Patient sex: F
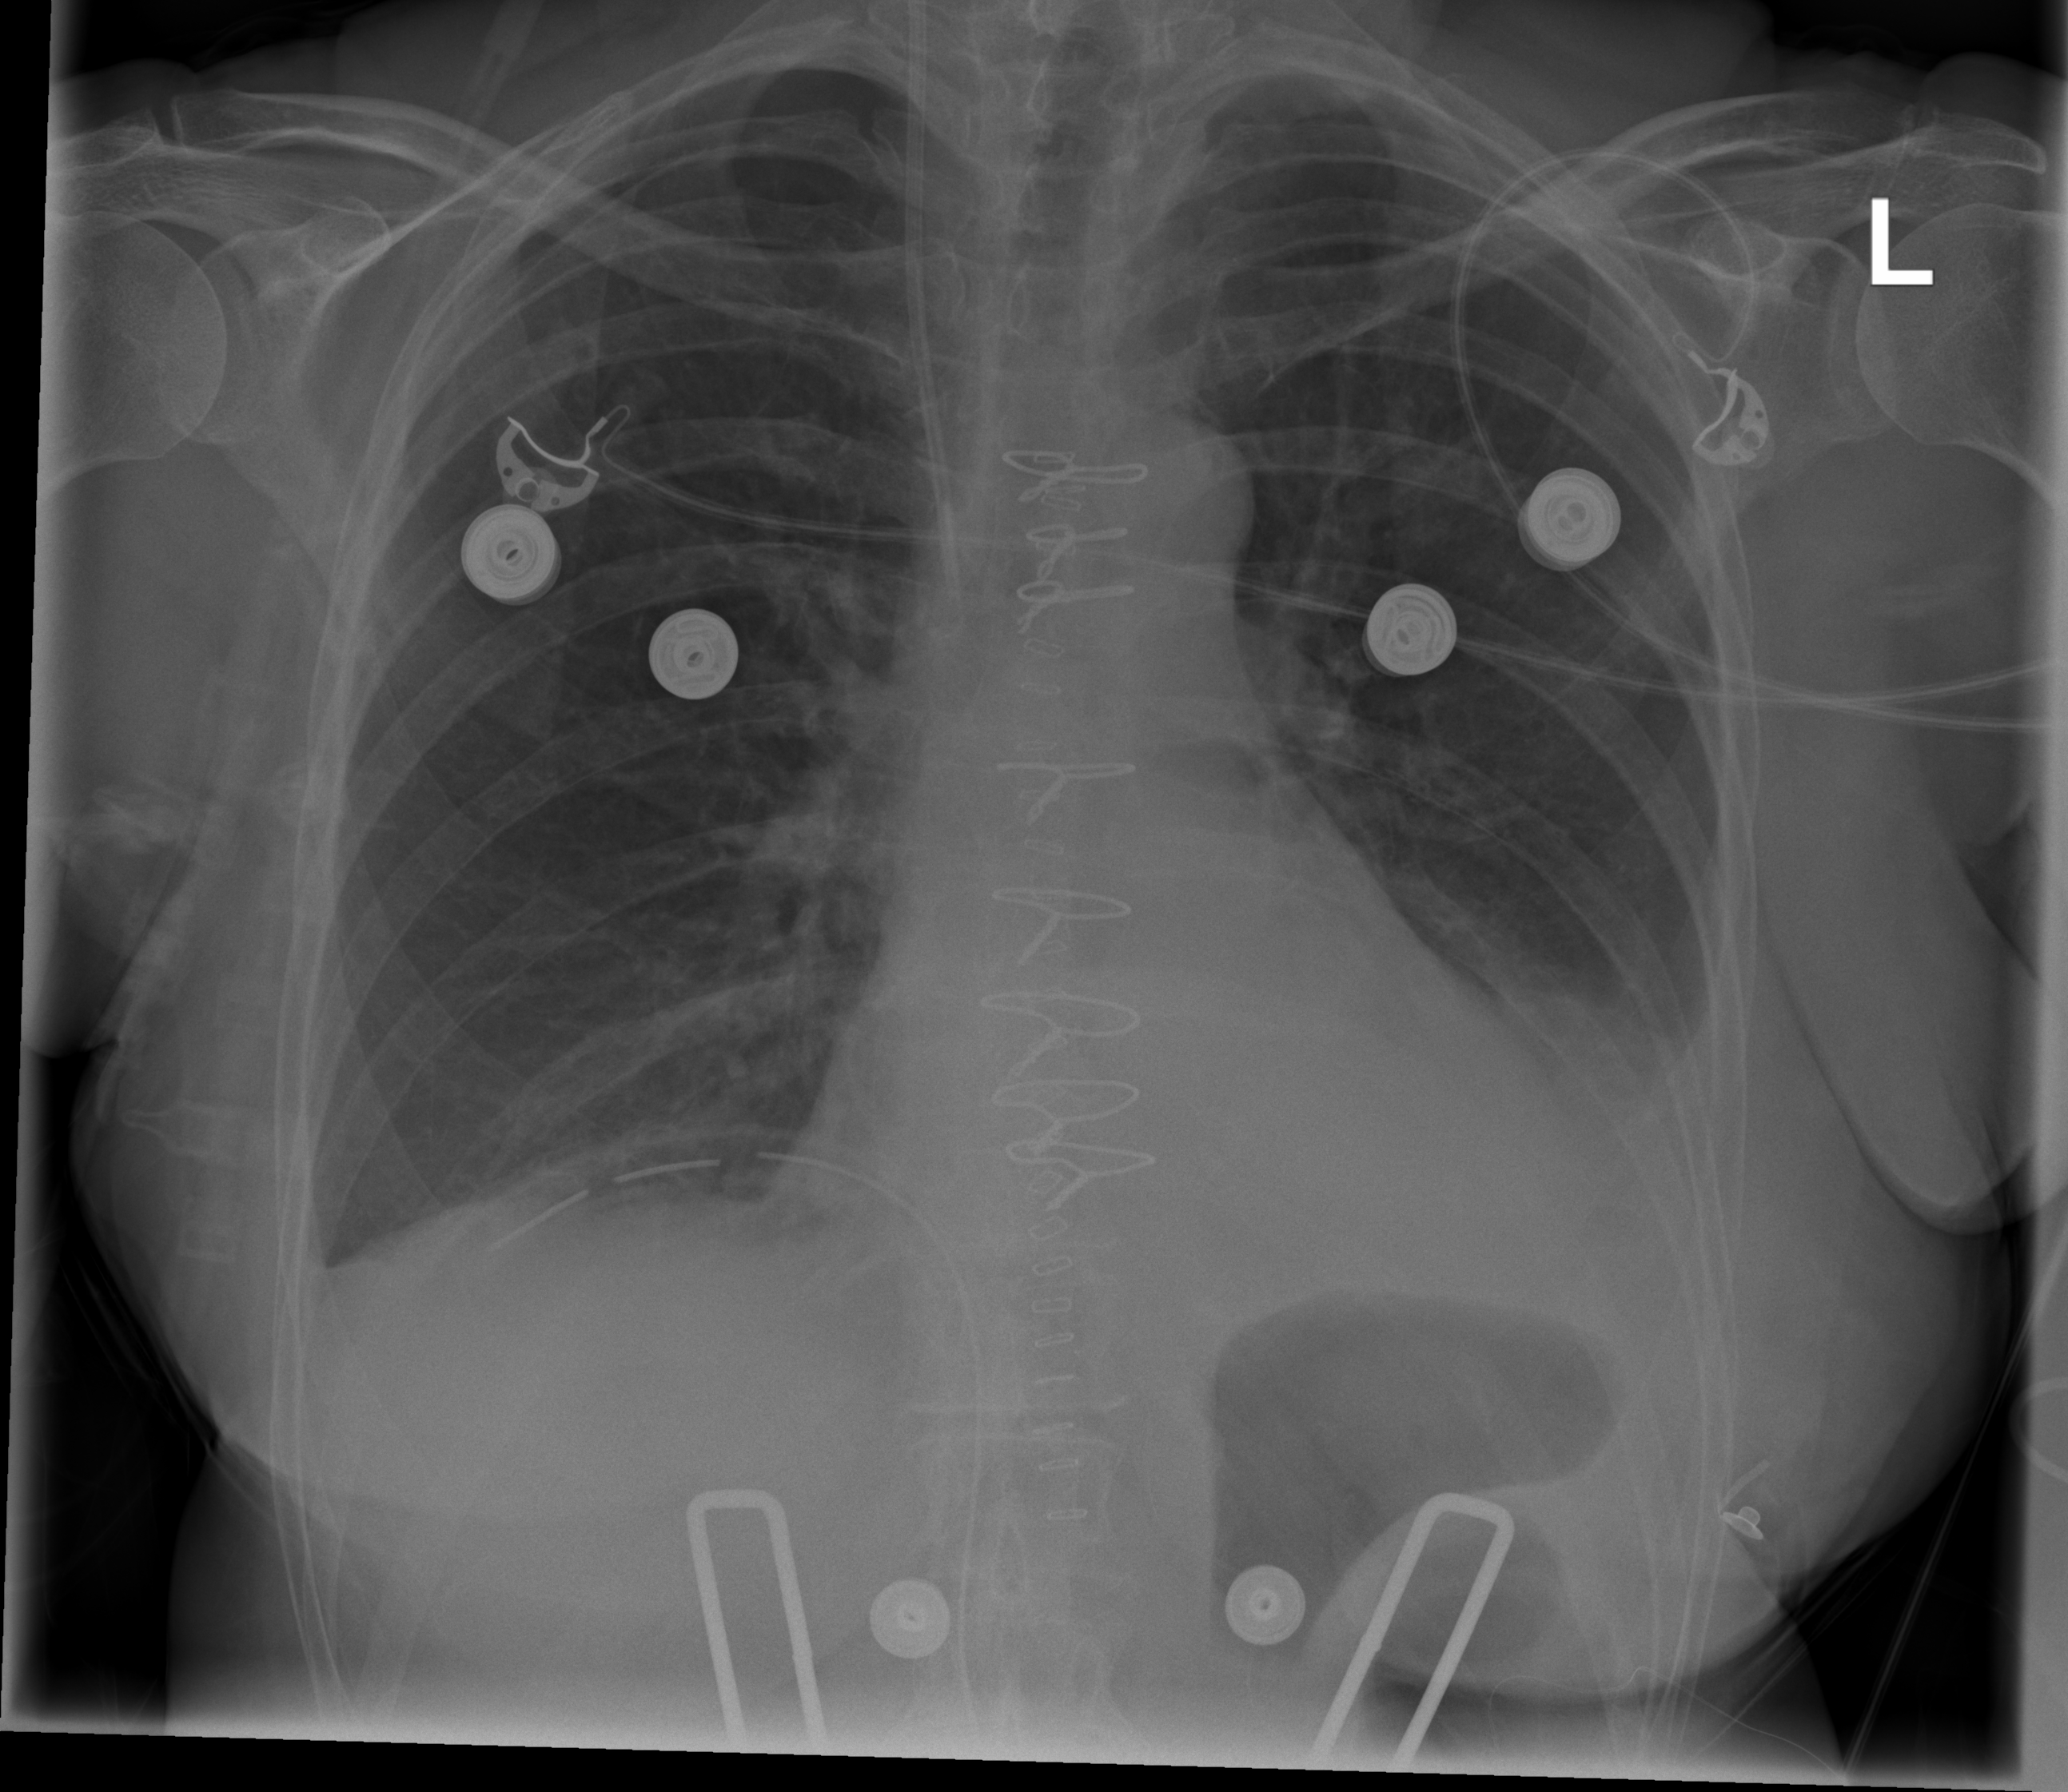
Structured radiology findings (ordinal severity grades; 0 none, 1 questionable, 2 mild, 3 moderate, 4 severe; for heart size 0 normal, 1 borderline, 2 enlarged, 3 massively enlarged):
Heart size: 0
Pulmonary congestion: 0
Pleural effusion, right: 2
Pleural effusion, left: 2
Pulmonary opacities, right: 1
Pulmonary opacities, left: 1
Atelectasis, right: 2
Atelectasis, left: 2